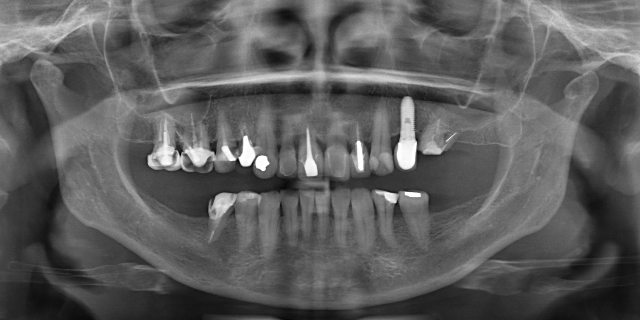
adult